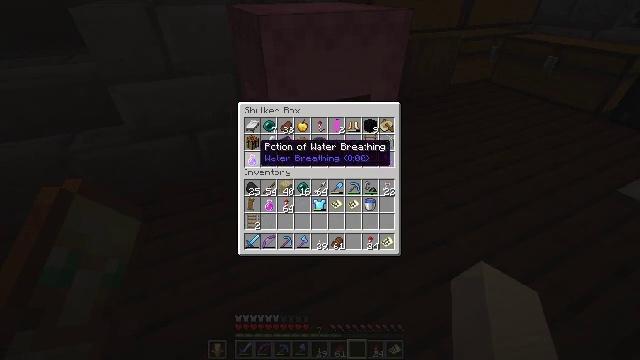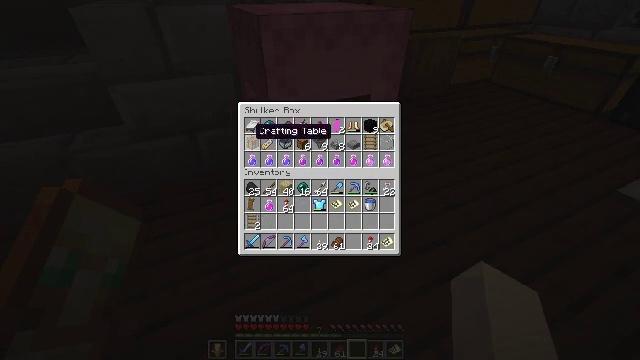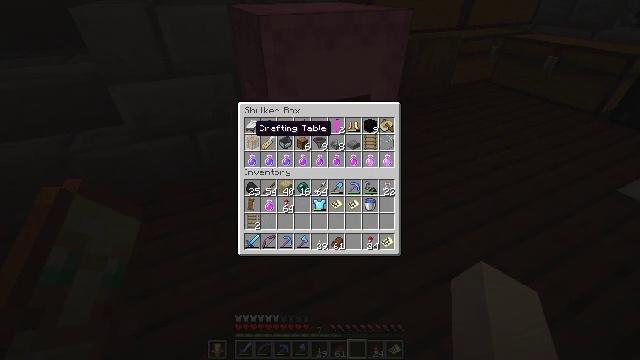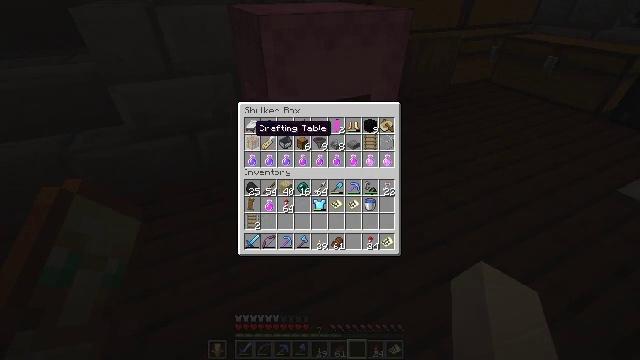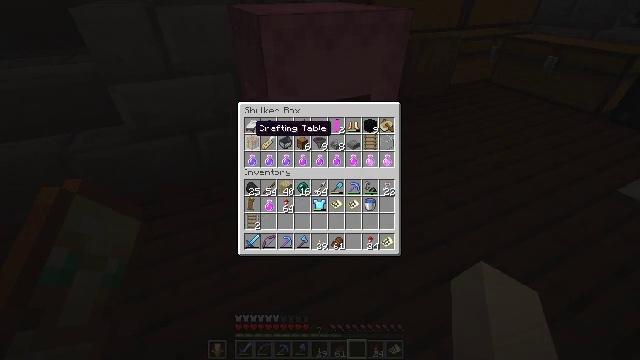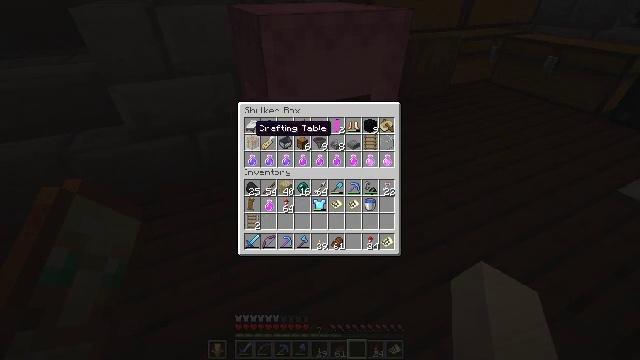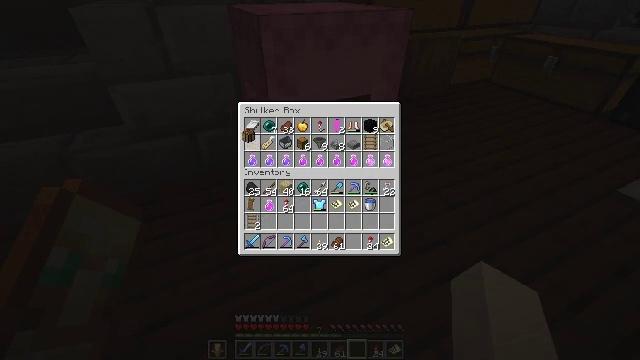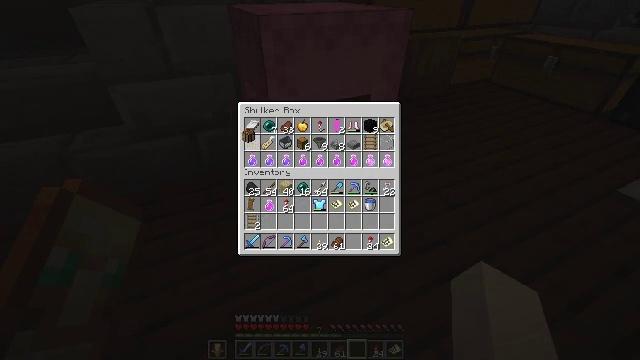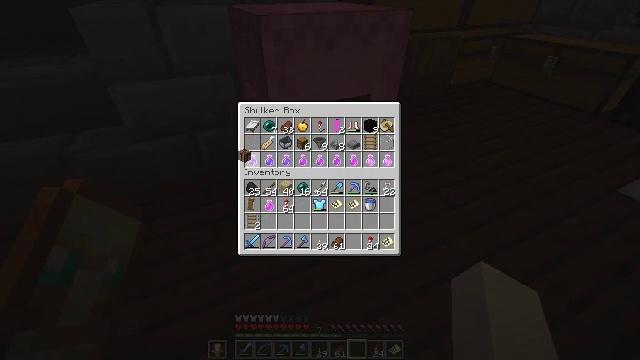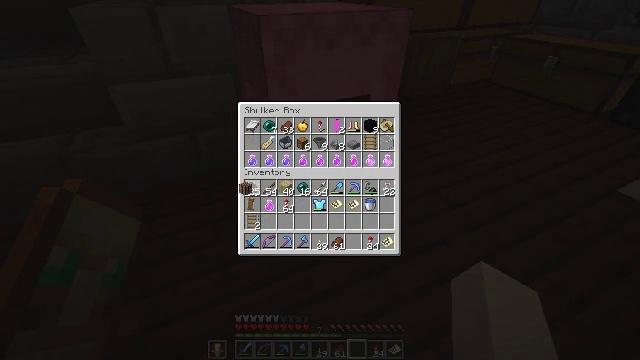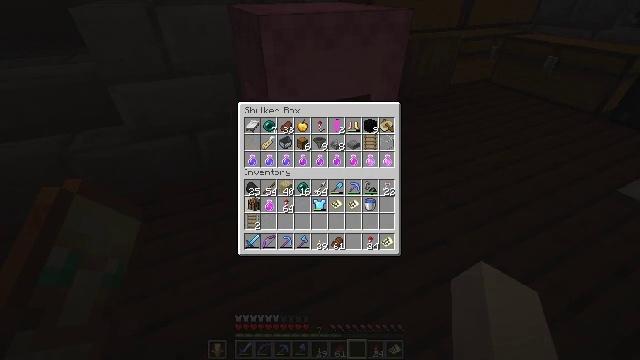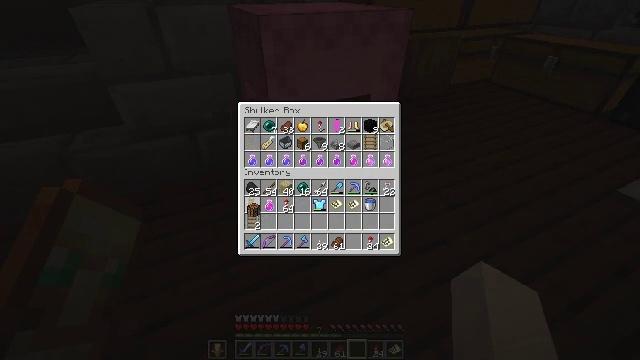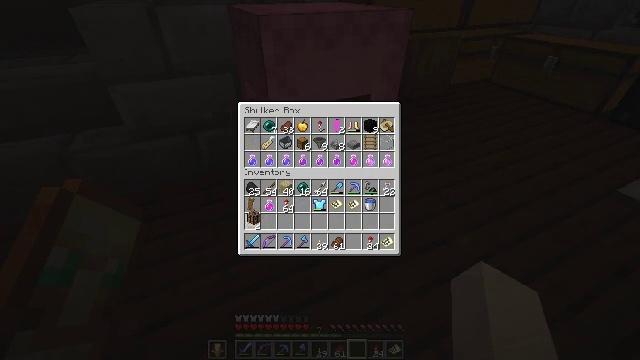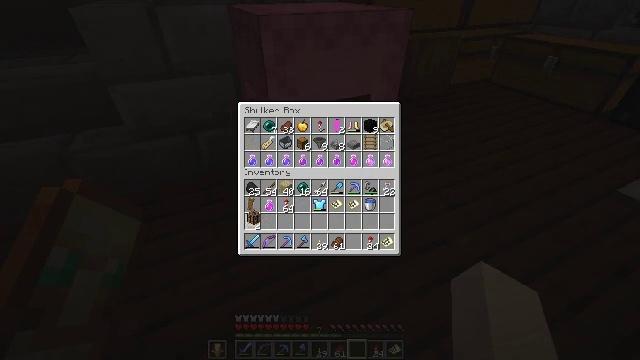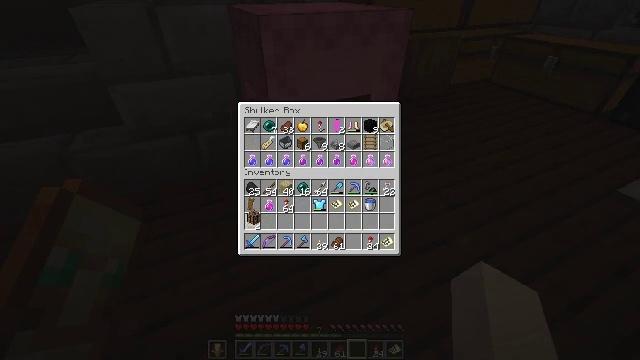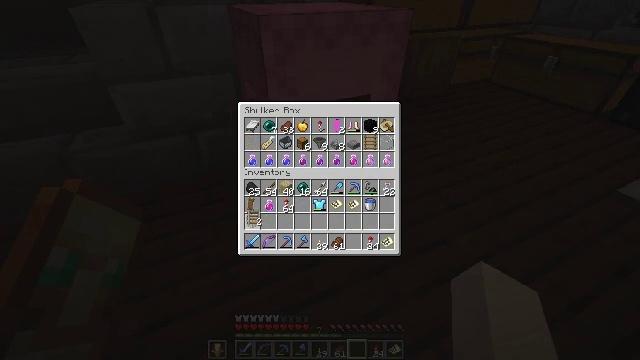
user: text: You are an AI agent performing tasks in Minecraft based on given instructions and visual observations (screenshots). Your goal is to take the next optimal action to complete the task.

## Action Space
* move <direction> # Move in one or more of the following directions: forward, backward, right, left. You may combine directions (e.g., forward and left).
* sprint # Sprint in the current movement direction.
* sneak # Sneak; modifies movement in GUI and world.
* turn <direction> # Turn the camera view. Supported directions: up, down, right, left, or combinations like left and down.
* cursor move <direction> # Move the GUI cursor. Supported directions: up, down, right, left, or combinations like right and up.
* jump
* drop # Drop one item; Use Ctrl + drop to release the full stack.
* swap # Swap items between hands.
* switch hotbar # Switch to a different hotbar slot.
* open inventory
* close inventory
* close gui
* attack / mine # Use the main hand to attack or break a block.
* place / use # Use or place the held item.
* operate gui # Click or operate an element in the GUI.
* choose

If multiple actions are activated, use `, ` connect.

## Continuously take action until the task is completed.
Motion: motion action
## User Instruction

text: Gather the pink shulker box for storage.
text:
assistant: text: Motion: cursor move up
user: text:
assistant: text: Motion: no_op
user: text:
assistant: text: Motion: no_op
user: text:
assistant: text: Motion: no_op
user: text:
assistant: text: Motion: no_op
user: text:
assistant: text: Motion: operate gui
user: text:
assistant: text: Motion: operate gui
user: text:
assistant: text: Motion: cursor move down
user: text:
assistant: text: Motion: cursor move down
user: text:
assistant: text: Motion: cursor move right and down
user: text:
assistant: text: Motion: no_op
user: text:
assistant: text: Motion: cursor move down
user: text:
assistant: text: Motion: no_op
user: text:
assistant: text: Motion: operate gui
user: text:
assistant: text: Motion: no_op
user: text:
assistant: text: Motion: no_op
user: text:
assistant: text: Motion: cursor move up
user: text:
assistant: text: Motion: cursor move up
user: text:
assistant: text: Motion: cursor move up
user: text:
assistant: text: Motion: cursor move up
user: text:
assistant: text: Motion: cursor move up
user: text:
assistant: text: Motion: no_op
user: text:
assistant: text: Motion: operate gui
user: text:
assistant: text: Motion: operate gui
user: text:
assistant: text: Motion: no_op
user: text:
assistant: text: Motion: no_op
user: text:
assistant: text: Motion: no_op
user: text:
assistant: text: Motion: no_op
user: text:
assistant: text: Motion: cursor move right and up
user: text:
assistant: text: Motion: no_op